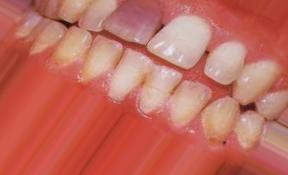
Condition: Tooth Discoloration